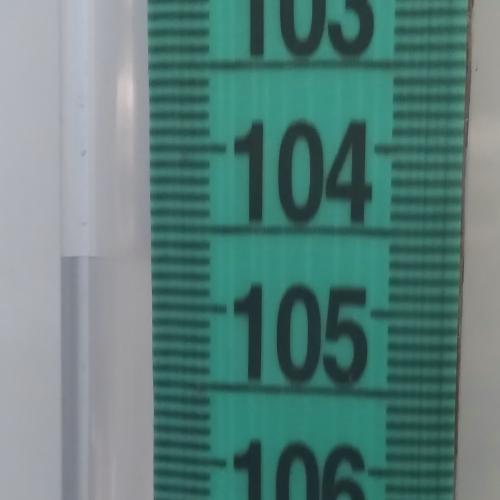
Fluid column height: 104.7 cm